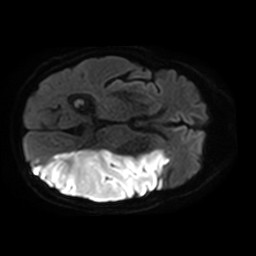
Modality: TRACE
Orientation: axial
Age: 81
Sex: male
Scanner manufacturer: philips
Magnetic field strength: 3 T
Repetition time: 4.075 s
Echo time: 0.06024 s